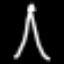
Label: The Eiffel Tower